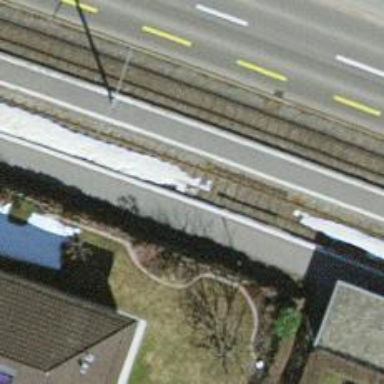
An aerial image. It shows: Light rail stop position with railway stop for public transport.